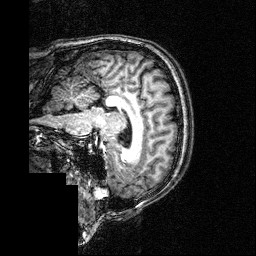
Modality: T1w
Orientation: sagittal
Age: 30
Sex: male
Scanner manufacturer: siemens
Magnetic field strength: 3 T
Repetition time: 2.5 s
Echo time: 0.00393 s